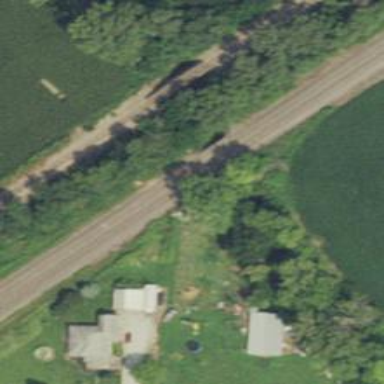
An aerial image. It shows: Bridge over railway line.